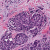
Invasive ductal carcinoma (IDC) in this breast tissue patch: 1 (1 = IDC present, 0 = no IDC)